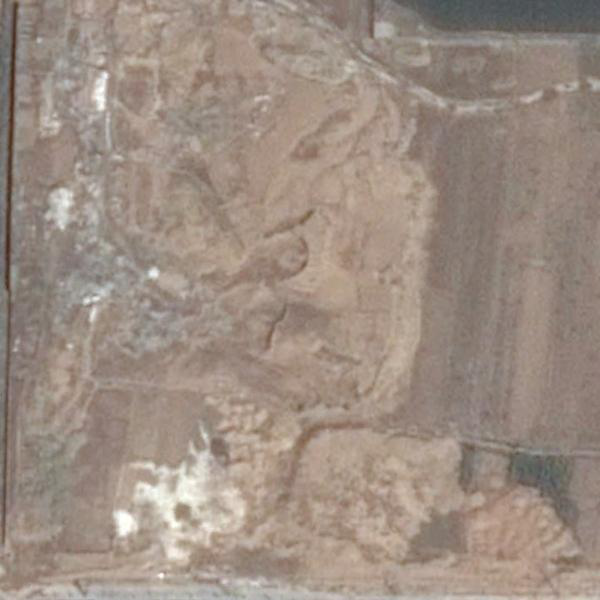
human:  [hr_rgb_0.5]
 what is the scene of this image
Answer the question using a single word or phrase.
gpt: bare land